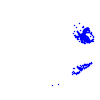
Particle: electron